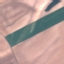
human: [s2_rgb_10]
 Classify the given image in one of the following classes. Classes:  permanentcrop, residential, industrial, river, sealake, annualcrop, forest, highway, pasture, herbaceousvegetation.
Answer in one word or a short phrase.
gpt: AnnualCrop